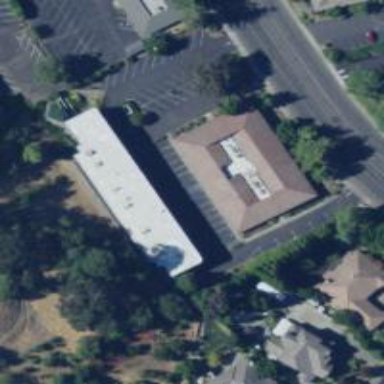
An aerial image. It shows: Building.